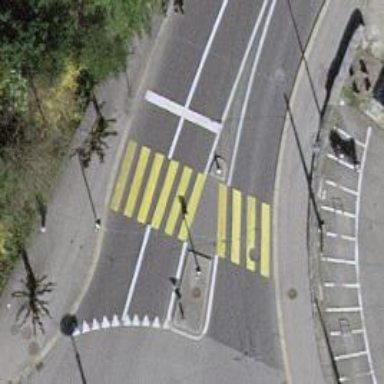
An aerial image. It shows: Uncontrolled zebra crossing with pedestrian island.